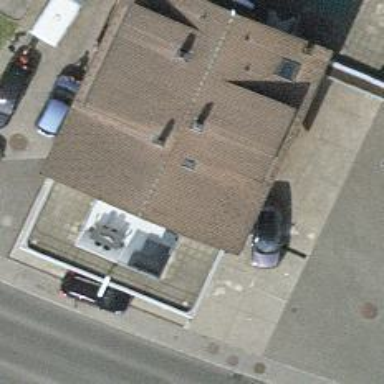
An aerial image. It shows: Building housing fuel station.